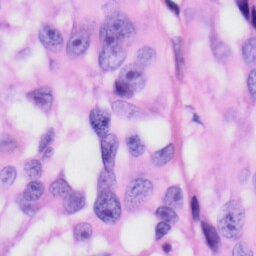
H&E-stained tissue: Skin